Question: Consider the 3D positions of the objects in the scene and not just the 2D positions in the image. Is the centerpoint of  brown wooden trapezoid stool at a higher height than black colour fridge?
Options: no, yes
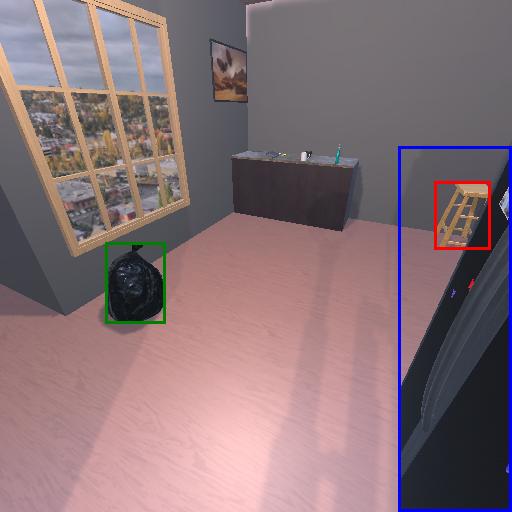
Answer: no